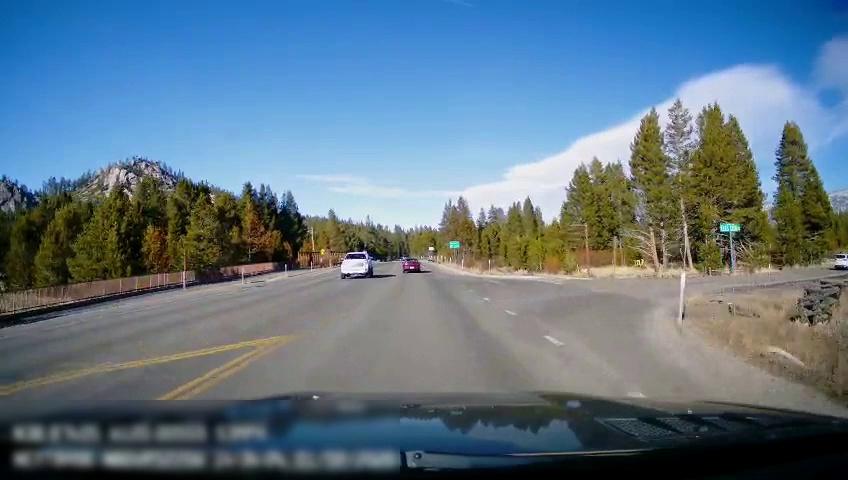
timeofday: Day
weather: Sunny
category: Drivable Space
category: Vehicles | Car
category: Vehicles | Truck
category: Vehicles | SUV
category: Lanes | Current Lane
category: Lanes | Current Lane
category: Lanes | Opposite Lane